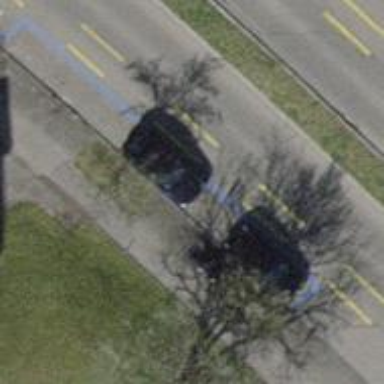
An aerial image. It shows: Avenue lined with trees.